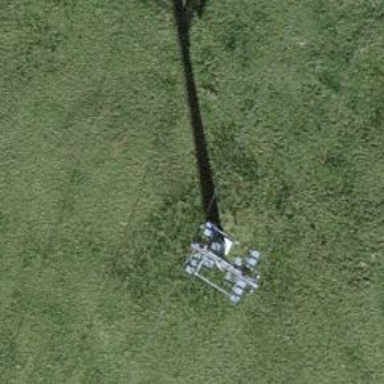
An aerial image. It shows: Pylon used for aerialway.